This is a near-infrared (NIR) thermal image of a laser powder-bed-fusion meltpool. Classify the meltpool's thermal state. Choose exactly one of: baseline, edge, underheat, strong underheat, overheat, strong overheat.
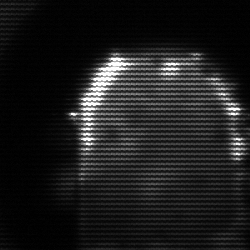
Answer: baseline